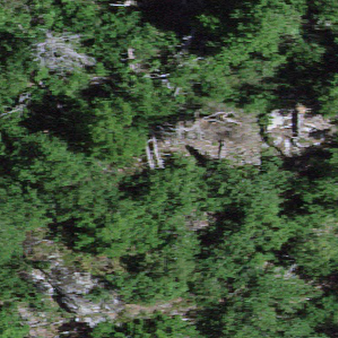
Label: other